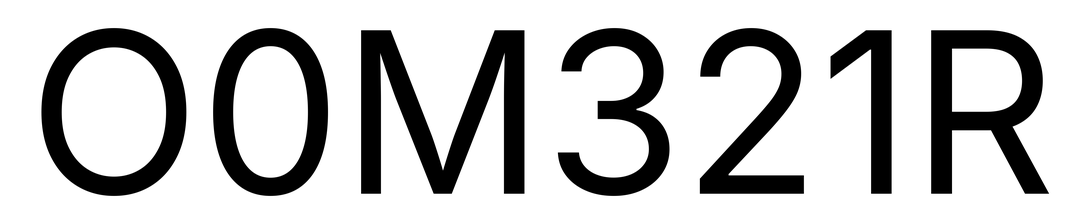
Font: Inter_Regular